Interaction volume radius: 5 \u00c5
Interaction volume height: 20 \u00c5
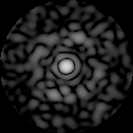
Disorder parameter: 0.8069